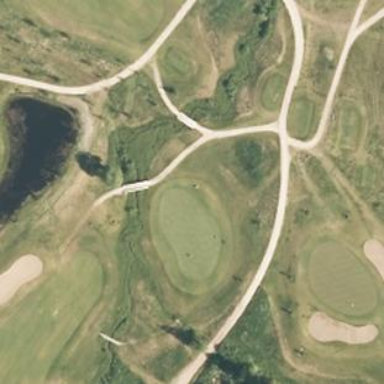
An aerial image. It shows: Area of rough grass used for golf.